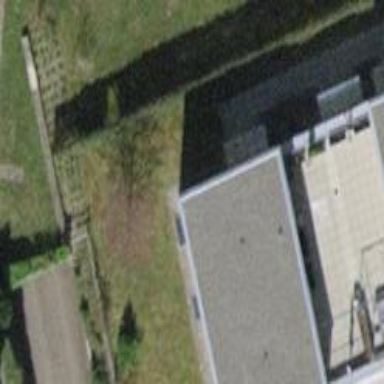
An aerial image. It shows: Semidetached house.